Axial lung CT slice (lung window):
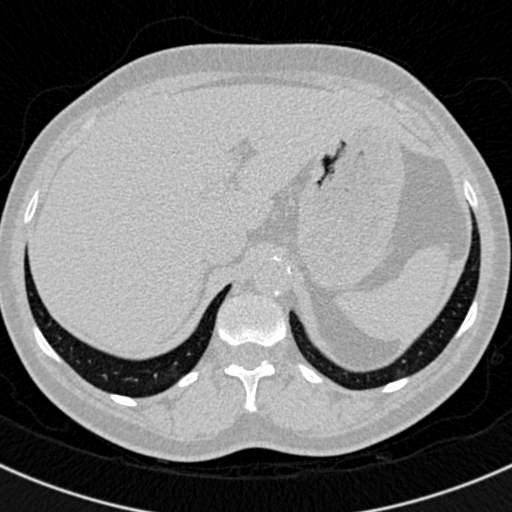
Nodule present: no